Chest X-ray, PA view. Patient: 41 years old, sex F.
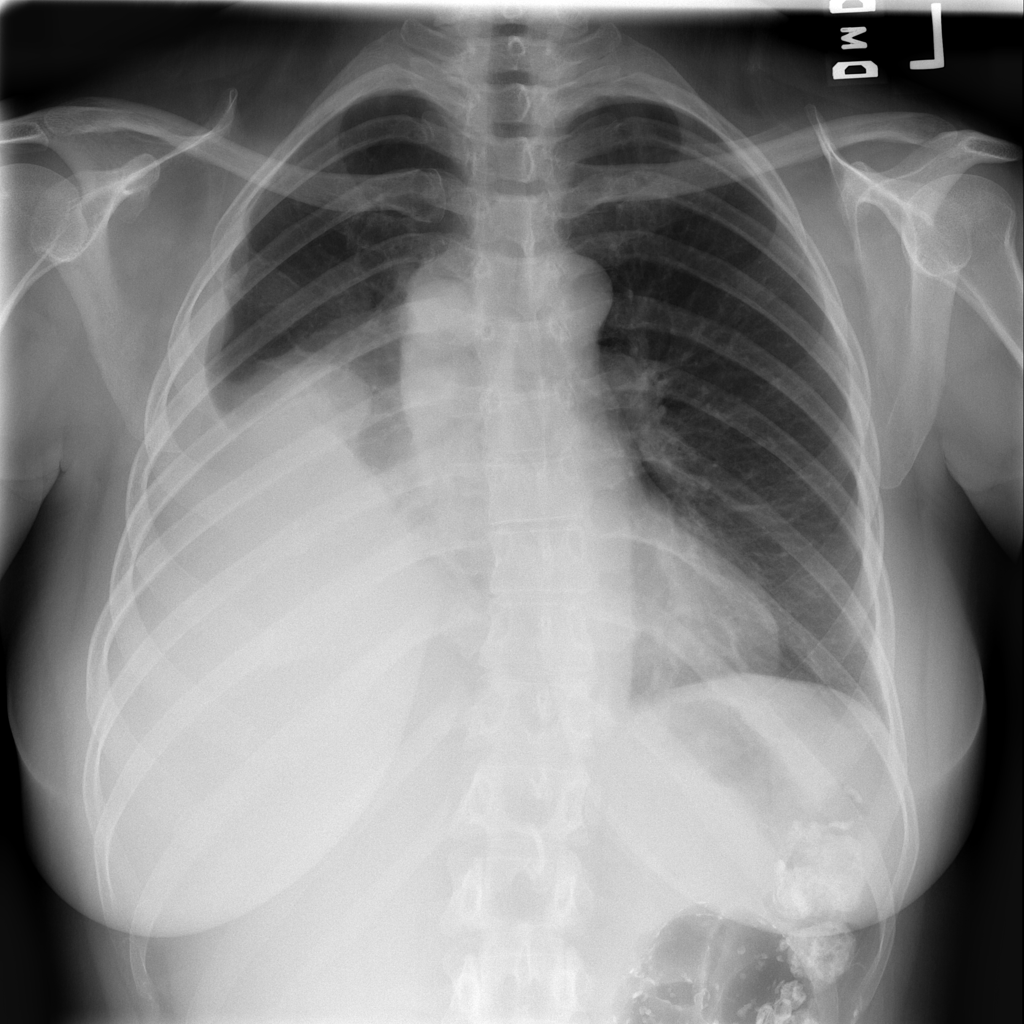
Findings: Consolidation, Effusion